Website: walmart
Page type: account-dashboard
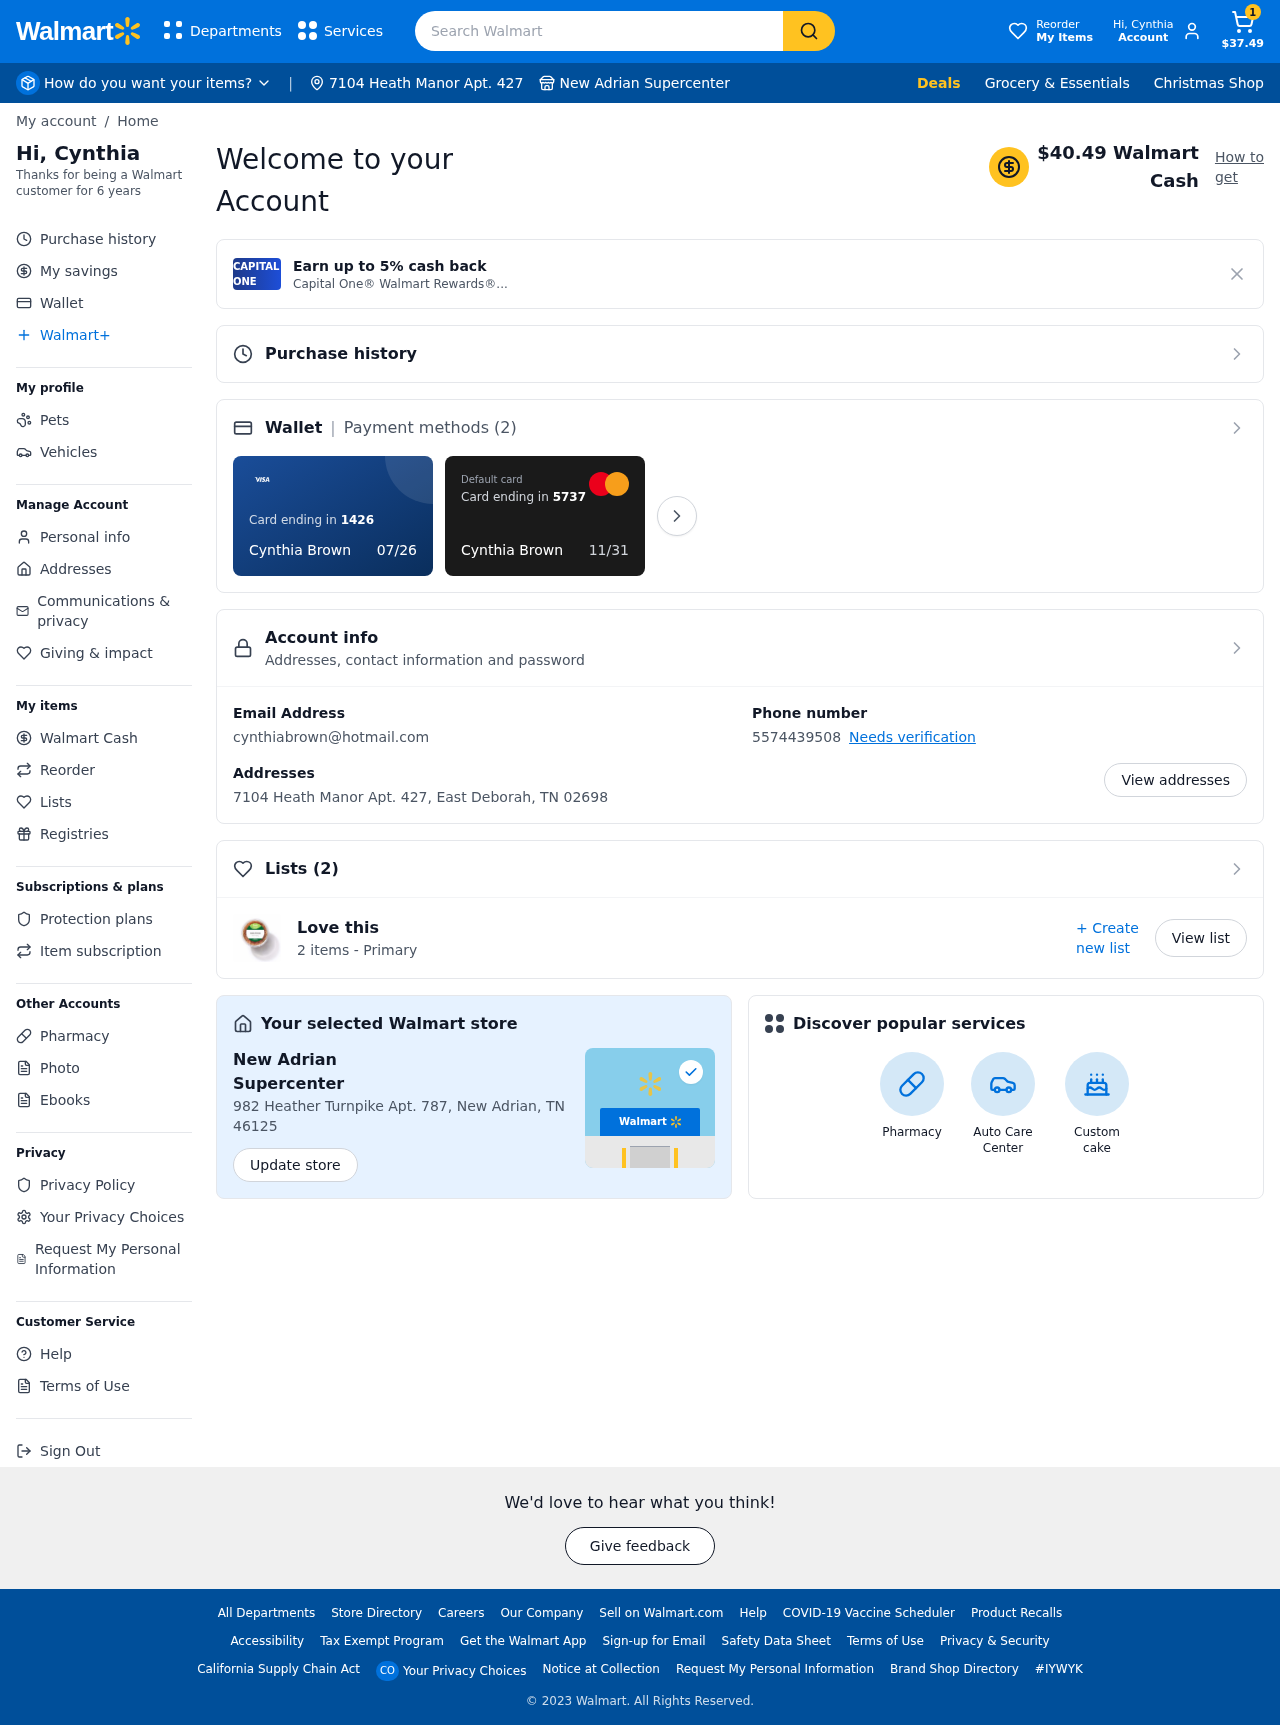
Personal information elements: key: PII_CARD_EXPIRY
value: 07/26
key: PII_CARD_LAST4
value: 1426
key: PII_EMAIL
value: cynthiabrown@hotmail.com
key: PII_FIRSTNAME
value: Cynthia
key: PII_FULLNAME
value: Cynthia Brown
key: PII_LOCATION1_CITY
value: New Adrian Supercenter
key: PII_LOCATION1_CITY
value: New Adrian
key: PII_LOCATION1_CITY_STATE_ZIP
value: New Adrian, TN 46125
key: PII_LOCATION1_STREET
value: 982 Heather Turnpike Apt. 787
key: PII_PHONE
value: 5574439508
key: PII_STREET
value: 7104 Heath Manor Apt. 427
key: PII_FIRSTNAME2
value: Cynthia
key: PII_FIRSTNAME3
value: Cynthia
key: PII_FIRSTNAME_DERIVED
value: Cynthia
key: PII_WALMART_CASH
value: $40.49
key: PII_CARD_LAST42
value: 5737
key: PII_LASTNAME
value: Brown
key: PII_FULLNAME2
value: Cynthia Brown
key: PII_FULLNAME3
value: Cynthia Brown
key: PII_LASTNAME2
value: Brown
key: PII_LASTNAME3
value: Brown
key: PII_LASTNAME_DERIVED
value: Brown
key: PII_FULLNAME_DERIVED
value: Cynthia Brown
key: PII_NAME_FULL_DERIVED
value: Cynthia Brown
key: PII_CARD_EXPIRY2
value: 11/31
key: PII_STREET2
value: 7104 Heath Manor Apt. 427
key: PII_CITY_STATE_ZIP
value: East Deborah, TN 02698
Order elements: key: ORDER_NUM_ITEMS
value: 1
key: ORDER_SUBTOTAL
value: $37.49
Search elements: key: HEADER_SEARCH
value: Search Walmart